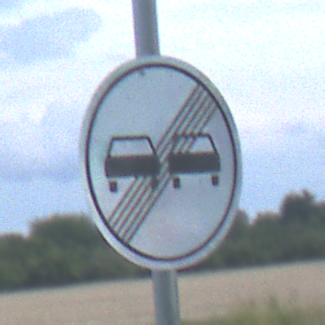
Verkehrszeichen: EndeUeberholverbot
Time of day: MorningAfternoon
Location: Outdoor (Nature)
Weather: PartlyCloudy
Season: NotSpecified
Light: Natural